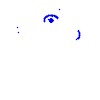
Particle: kaon